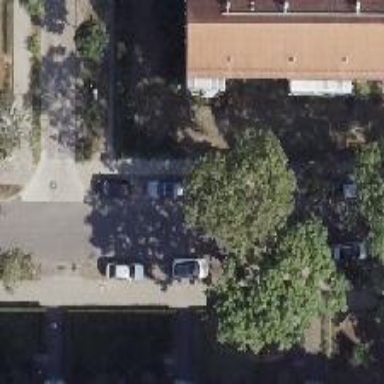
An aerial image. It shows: Residential road with asphalt surface. There are separate sidewalks on both sides. Parking is parallel with some vehicles parked on the curb on the left and partially on the curb on the right.